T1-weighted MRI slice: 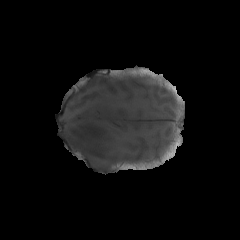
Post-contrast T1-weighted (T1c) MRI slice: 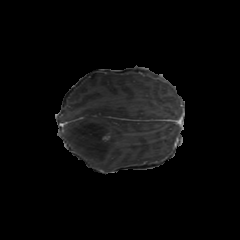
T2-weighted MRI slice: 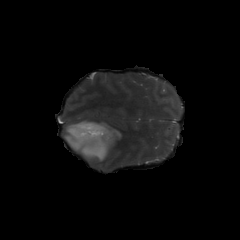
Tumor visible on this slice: yes